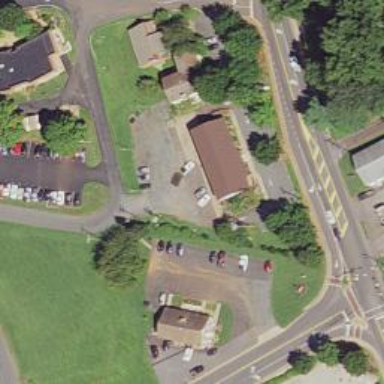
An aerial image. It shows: Healthcare clinic is depicted in the image.